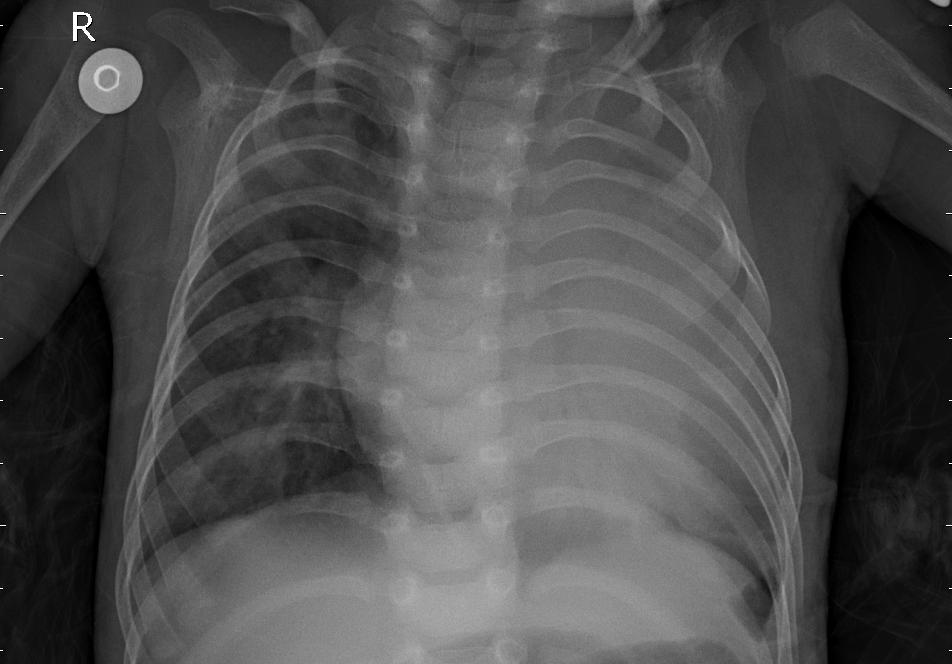
Diagnosis: PNEUMONIA